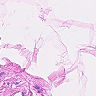
Metastatic tissue present: no